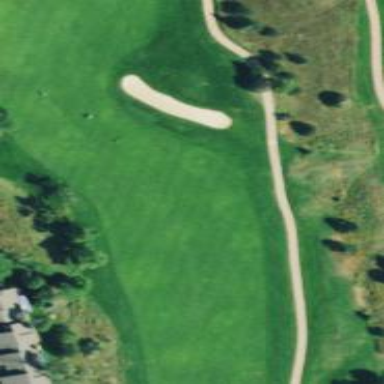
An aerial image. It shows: Golf hole.